Question: I'm running into a strange problem. I can access my classes singleton instance just fine, but if I try to access it again it just appears to hang. Here is a simple version of the code:
'''
private let _SharedInstance = MyManager()
class MyManager: NSObject {
class var sharedInstance: MyManager {
return _SharedInstance
}
override init() {
super.init()
println("init")
println(self.accessToken())
println(MyManager)
println("test 1")
println(MyManager.sharedInstance)
println("test 2")
}
}
'''
In this case it is calling it from within the 'init' of itself, but it happens elsewhere.
The code never gets to 'test 2'. As soon as it access 'MyManager.sharedInstance' it hangs. No errors or warnings.
If I pause the debugger I can see it is currently having on 'semaphore_wait_trap'
Picture (difference class names):

Restarting Xcode or the computer hasn't helped.
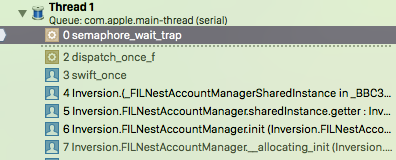
Answer: When MyManager gets created, a lock is used to prevent other threads from accessing the variable while it is being created. You cannot access this variable from within the init method. It doesn't just to hang your program, it will every single time hang your program because you are creating a deadlock.
Solution: Don't use that variable from your init method. Don't access _SharedInstance from your init method, directly or indirectly.